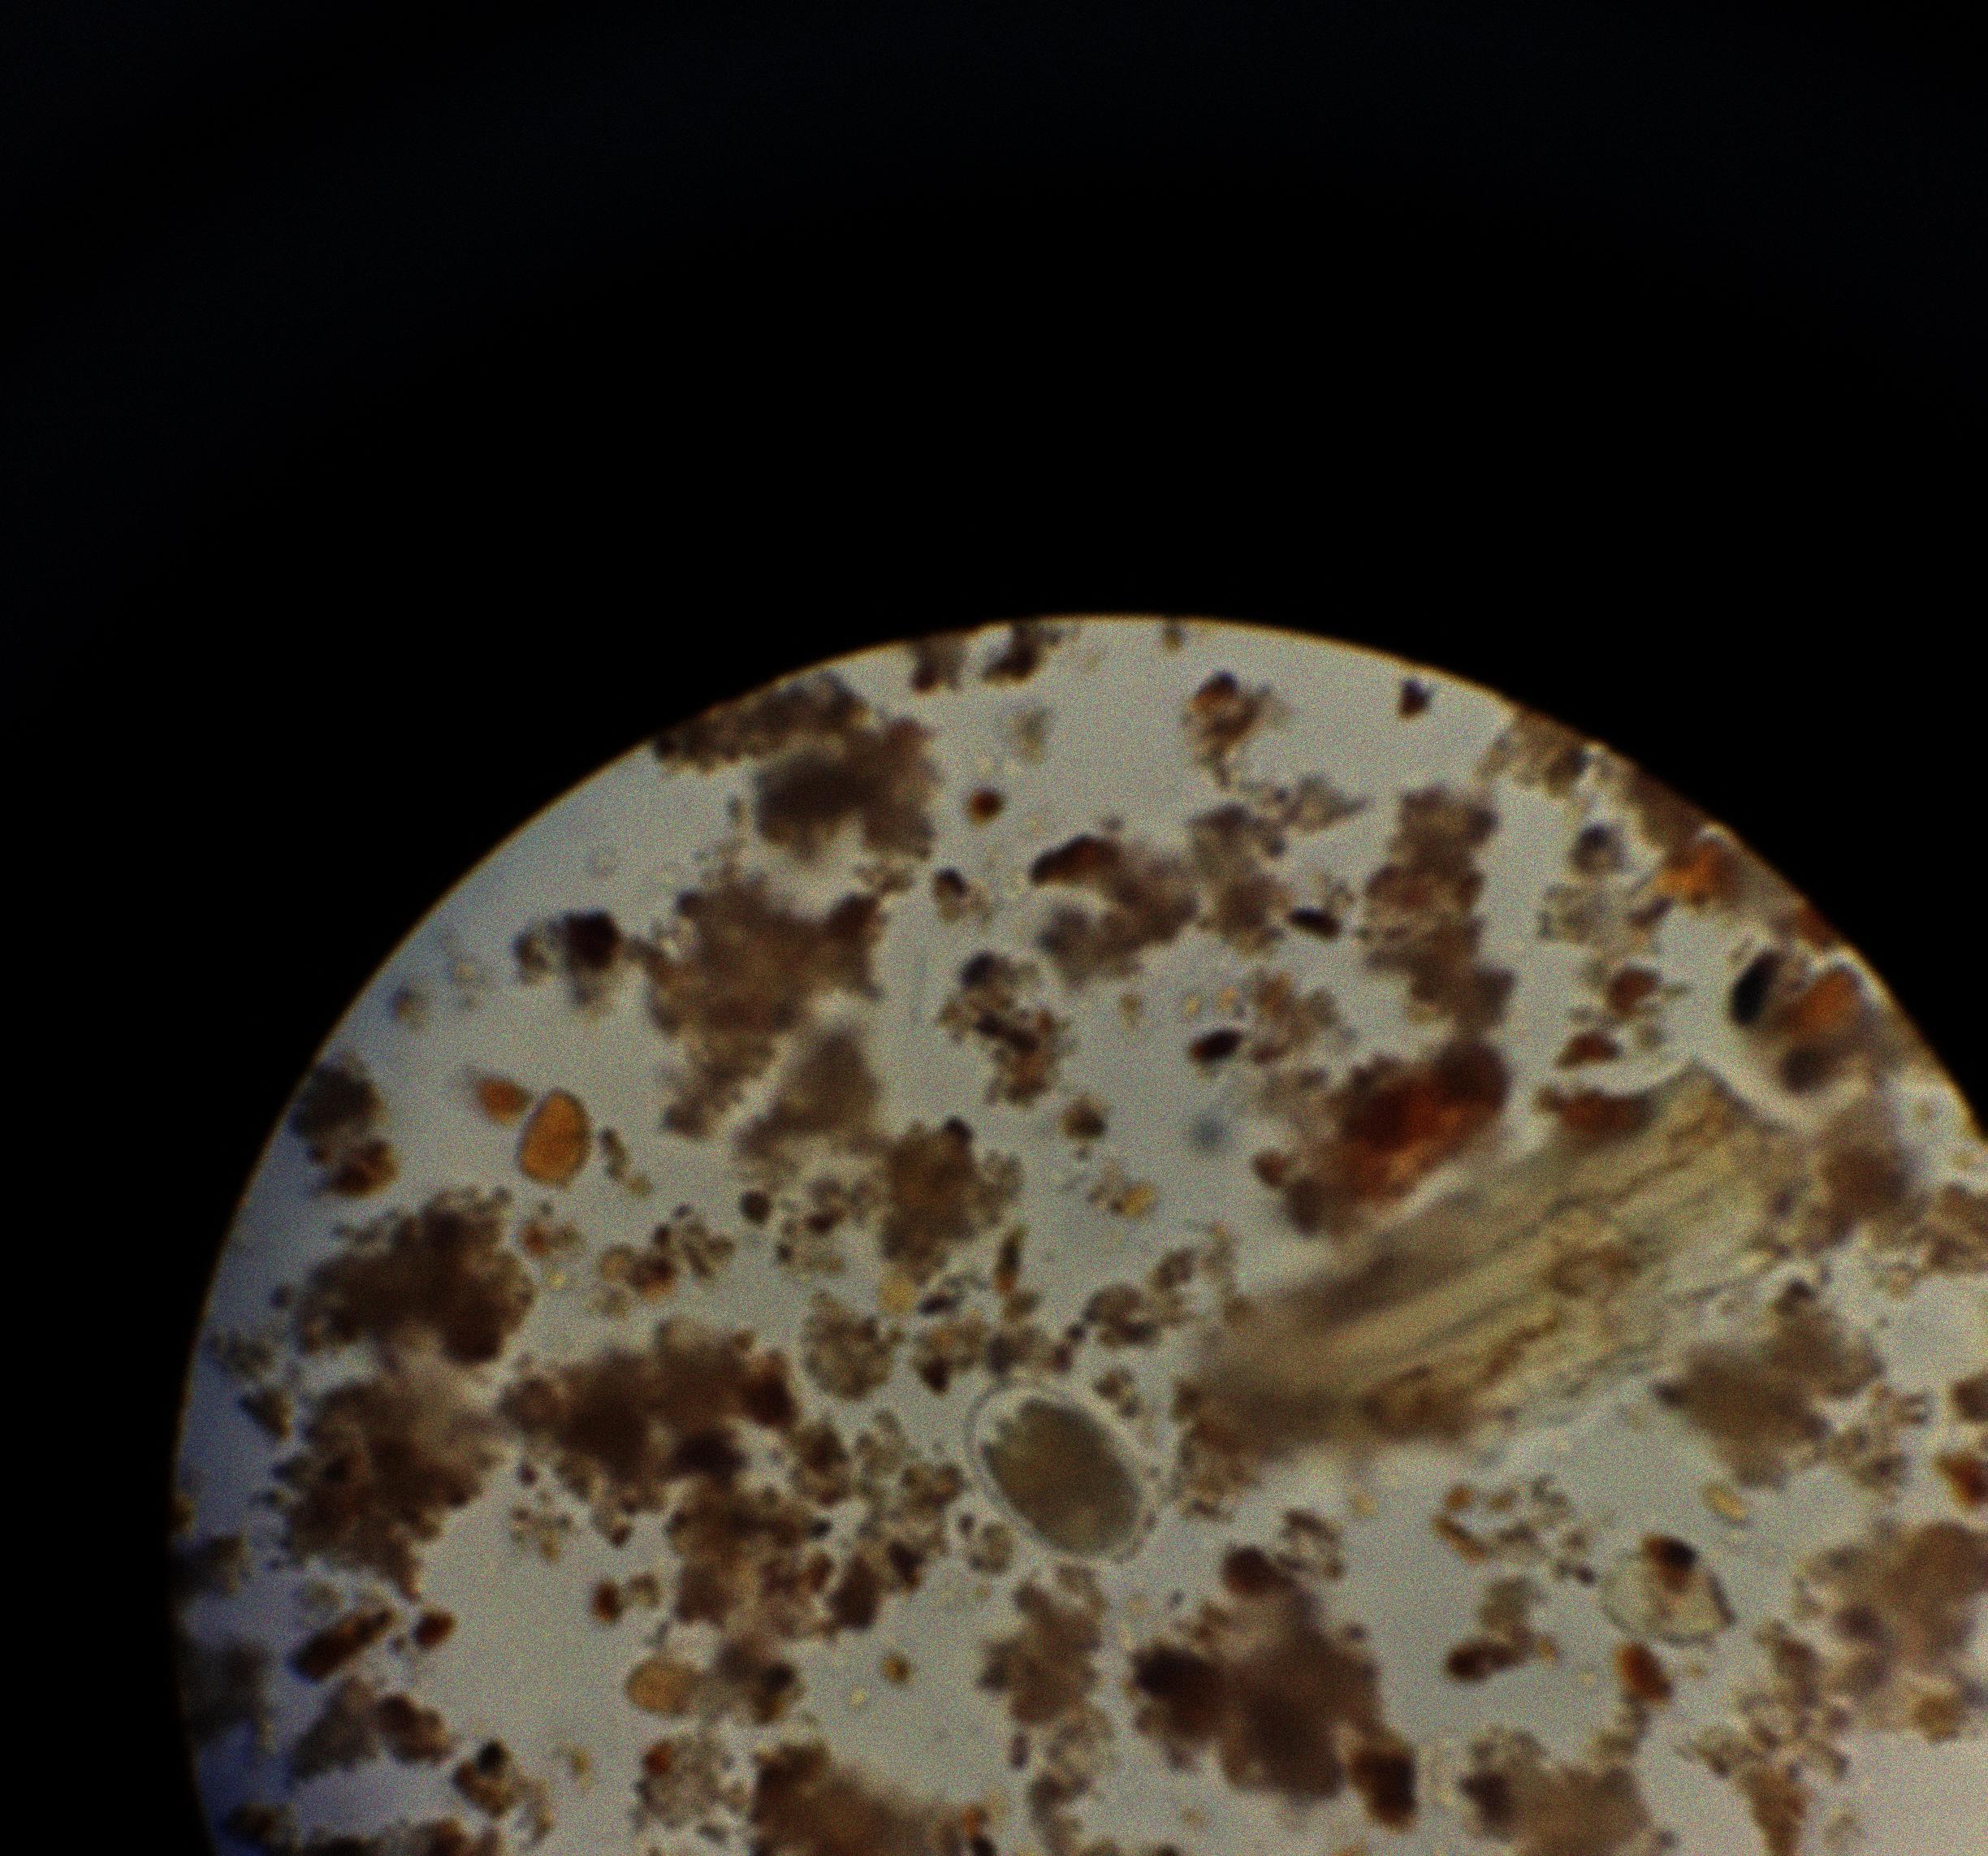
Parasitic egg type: Hookworm egg